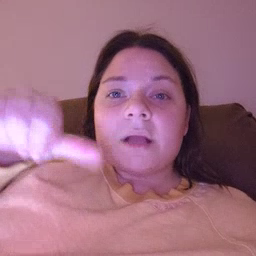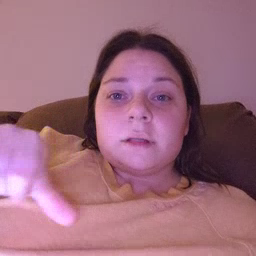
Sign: puzzle